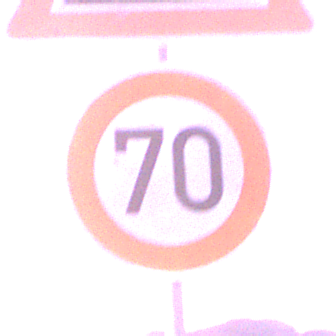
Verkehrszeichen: Geschwindigkeit70
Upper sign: Steigung10
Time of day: Dawn
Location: Outdoor (Nature)
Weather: PartlyCloudy
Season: NotSpecified
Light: Natural